Aerial crown-view tile of a tropical tree (Barro Colorado Island, Panama), acquired 20241014:
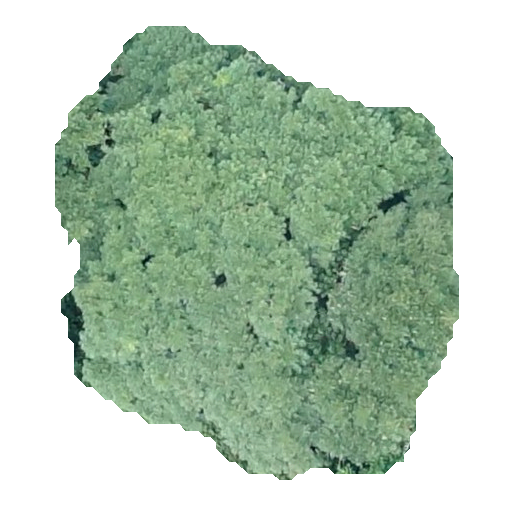
Species: Jacaranda copaia
GBIF accepted scientific name: Jacaranda copaia
Crown area: 214.553 m²